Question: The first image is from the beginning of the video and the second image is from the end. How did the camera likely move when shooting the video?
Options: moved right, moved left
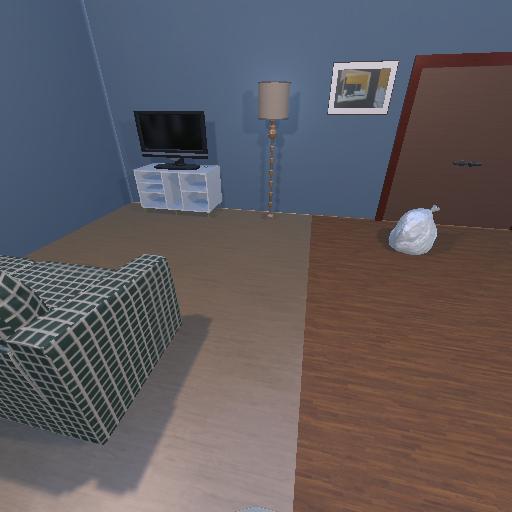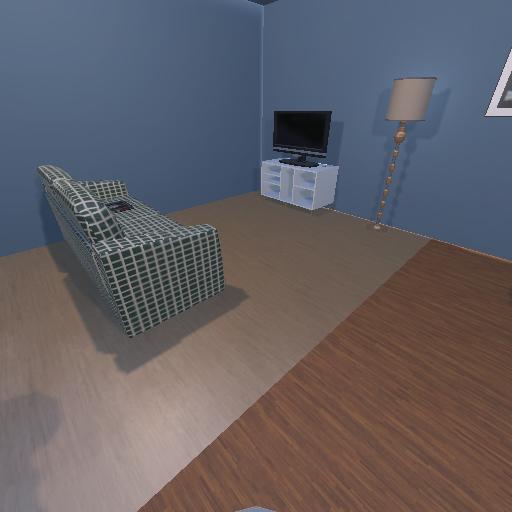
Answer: moved right